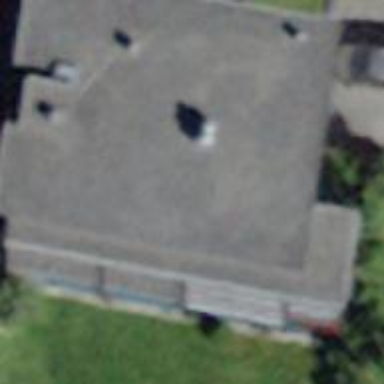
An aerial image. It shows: Flat-roofed building.